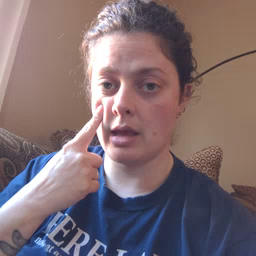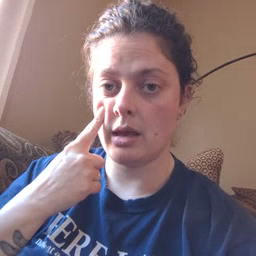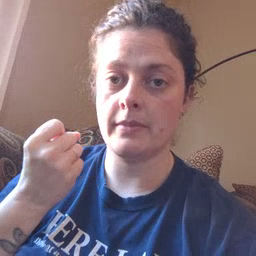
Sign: many